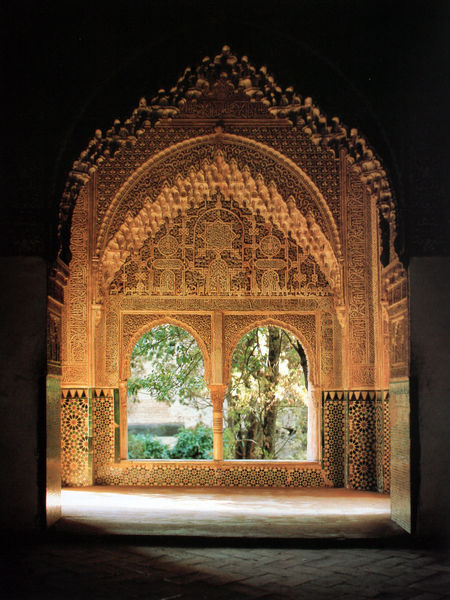
Titel: Mirador de Lindaraja
Standort: Granada
Institution: Alhambra
Schlagwörter: baum, blätter, dunkel, laub, schatten, bäume, gelb, grün, landschaft, ocker, äste, braun, fenster, hell, licht, pfeiler, raum, straße, säule, ausblick, blick, haus, park, schloss, beige, muster, ornament, wand, architektur, barock, sockel, stein, innenraum, türbogen, natur, zweige, kirche, sonne, boden, gold, interieur, decke, garten, aussicht, spanien, terrasse, bogen, pflaster, mauer, farbe, saal, bordüre, spitz, detail, dekor, ornamente, verzierung, stufe, gemach, frühling, foto, fotografie, photographie, bögen, fussboden, gewölbe, orient, orientalisch, palast, asien, deko, fliesen, bordstein, asiatisch, kacheln, mosaik, zwickel, intarsien, photo, arabisch, harem, farbfoto, spitzbogen, rundbögen, aussen, tempel, steinboden, indien, arabien, islam, doppel, biforien, istanbul, sevilla, doppelbogenfenster, maurisch, gemächer, seeblick, islamisch, alhambra, granada, bogenmaurisch, marocco, dunhe, seaule